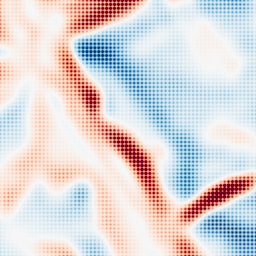
Category: multiscale
Decomposition family: log
Decomposition parameters: sigma: 10
Upsampling method: sinc_blackman
Upsampling parameters: scale: 8
kernel_size: 8
Upsampling scale: 8